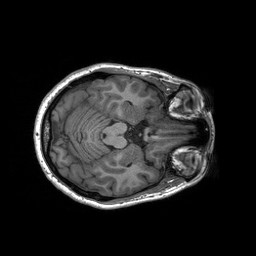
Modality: T1w
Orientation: coronal